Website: lowes
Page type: billing-address
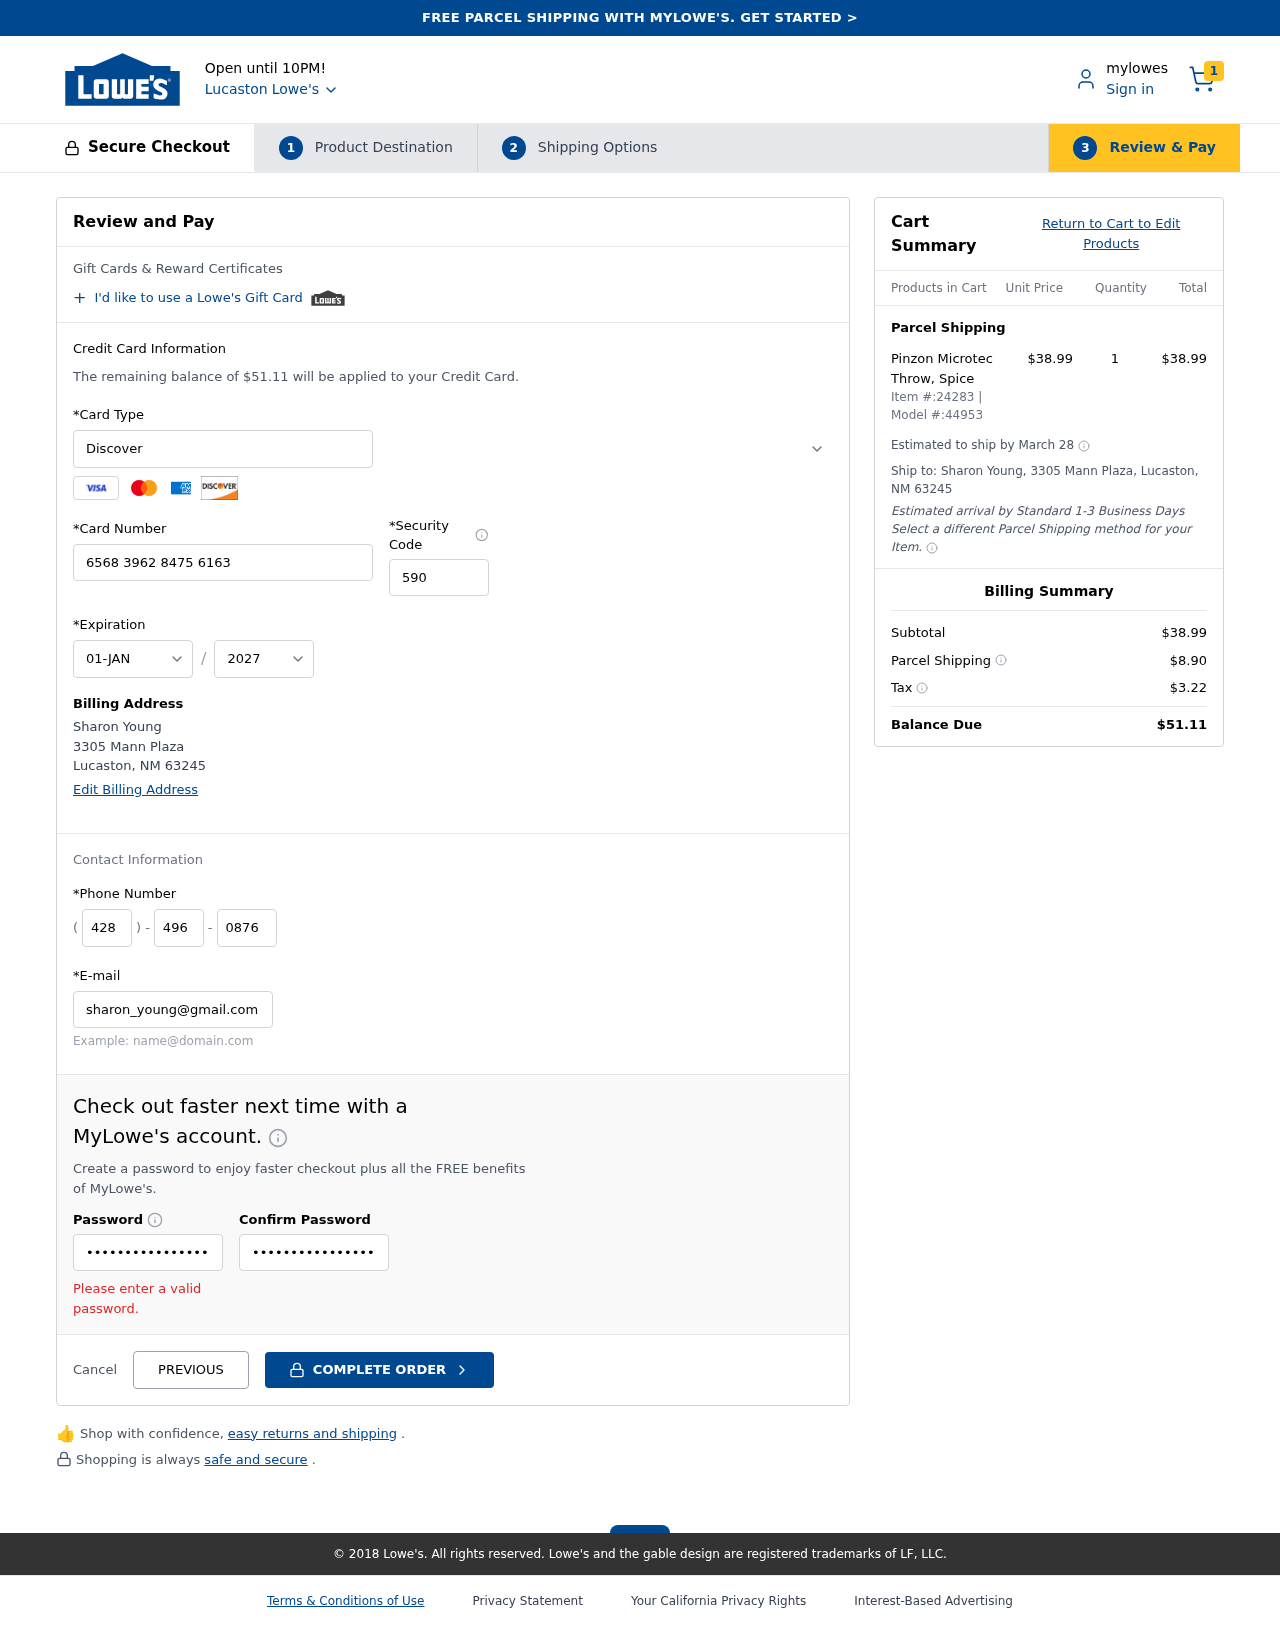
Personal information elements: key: PII_CARD_CVV
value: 590
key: PII_CARD_EXPIRY_MONTH
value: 01
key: PII_CARD_EXPIRY_YEAR
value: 27
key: PII_CARD_NUMBER
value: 6568 3962 8475 6163
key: PII_CARD_TYPE
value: Discover
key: PII_CITY
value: Lucaston
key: PII_CITY_STATE_ZIP
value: Lucaston, NM 63245
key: PII_EMAIL
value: sharon_young@gmail.com
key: PII_FULLNAME
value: Sharon Young
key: PII_PHONE_AREA
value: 428
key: PII_PHONE_PREFIX
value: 496
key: PII_PHONE_SUFFIX
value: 0876
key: PII_STREET
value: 3305 Mann Plaza
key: PII_FULLNAME2
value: Sharon Young
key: PII_STATE_ABBR
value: NM
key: PII_POSTCODE
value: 63245
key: PII_POSTCODE_FULL
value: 63245
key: PII_CITY_STATE
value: Lucaston, NM
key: PII_POSTCODE_NUMERIC
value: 63245
Product elements: key: PRODUCT1_NAME
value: Pinzon Microtec Throw, Spice
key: PRODUCT1_PRICE
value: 38.99
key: PRODUCT1_QUANTITY
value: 1
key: PRODUCT_ITEM_NUMBER
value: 24283
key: PRODUCT_MODEL_NUMBER
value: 44953
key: PRODUCT1_LINE_TOTAL
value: $38.99
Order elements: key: ORDER_NUM_ITEMS
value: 1
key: ORDER_TOTAL
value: $51.11
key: ORDER_SHIPPING_DATE
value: March 28
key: ORDER_SUBTOTAL
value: $38.99
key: ORDER_SHIPPING_COST
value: $8.90
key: ORDER_TAX
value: $3.22